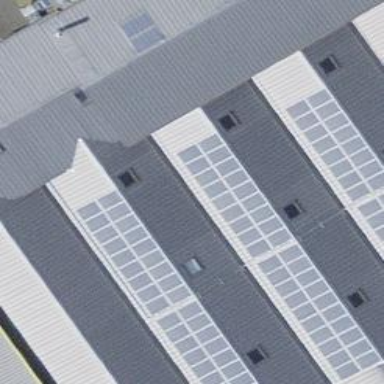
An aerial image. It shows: Solar power generator with photovoltaic panels.